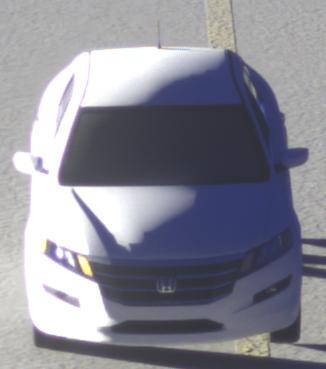
Make: Honda
Model: Crosstour
Detailed model: -
Model produced from: 2009
Model produced until: 2012
Doors: 4
Color: white
Road condition: dry road
Daytime: sunrise or sunset
Contrast: high contrast